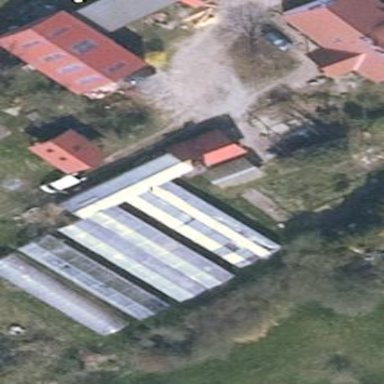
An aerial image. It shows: Farmyard area.